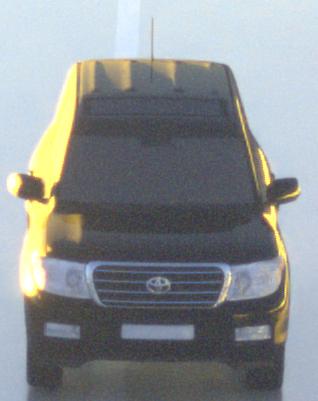
Make: Toyota
Model: Land Cruiser V8 4.7
Detailed model: Land Cruiser V8 (J20)
Model produced from: 2008/03
Model produced until: 2009/11
Doors: 5
Color: black
Road condition: wet road
Daytime: sunrise or sunset
Contrast: high contrast